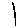
Label: line